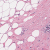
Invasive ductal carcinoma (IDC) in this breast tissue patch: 0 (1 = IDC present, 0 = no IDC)